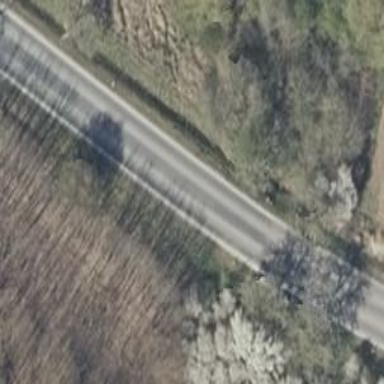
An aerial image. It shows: Secondary road with asphalt surface.